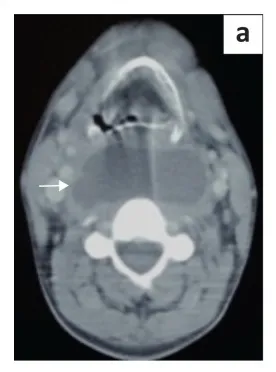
Axial contrast-enhanced CT scan of the neck, at the level of the hyoid bone.
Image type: radiology (ct)